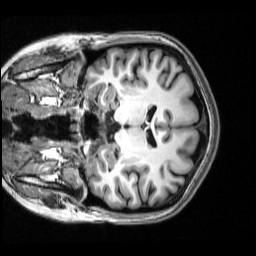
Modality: T1w
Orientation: coronal
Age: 20
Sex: female
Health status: healthy
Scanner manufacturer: siemens
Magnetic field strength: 3 T
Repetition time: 2.53 s
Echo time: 0.00339 s